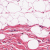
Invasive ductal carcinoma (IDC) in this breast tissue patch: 0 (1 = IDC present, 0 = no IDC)